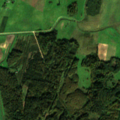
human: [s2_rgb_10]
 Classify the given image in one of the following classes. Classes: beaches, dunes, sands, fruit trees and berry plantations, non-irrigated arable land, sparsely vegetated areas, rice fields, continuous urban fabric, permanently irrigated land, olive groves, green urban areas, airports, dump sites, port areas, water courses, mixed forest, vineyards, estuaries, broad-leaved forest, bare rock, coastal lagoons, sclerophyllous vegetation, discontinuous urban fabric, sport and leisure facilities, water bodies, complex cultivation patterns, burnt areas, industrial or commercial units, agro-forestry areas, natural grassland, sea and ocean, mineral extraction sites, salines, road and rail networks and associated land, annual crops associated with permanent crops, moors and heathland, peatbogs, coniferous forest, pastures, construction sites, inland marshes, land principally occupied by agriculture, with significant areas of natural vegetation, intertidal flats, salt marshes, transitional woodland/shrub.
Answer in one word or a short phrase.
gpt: pastures, complex cultivation patterns, land principally occupied by agriculture, with significant areas of natural vegetation, coniferous forest, mixed forest